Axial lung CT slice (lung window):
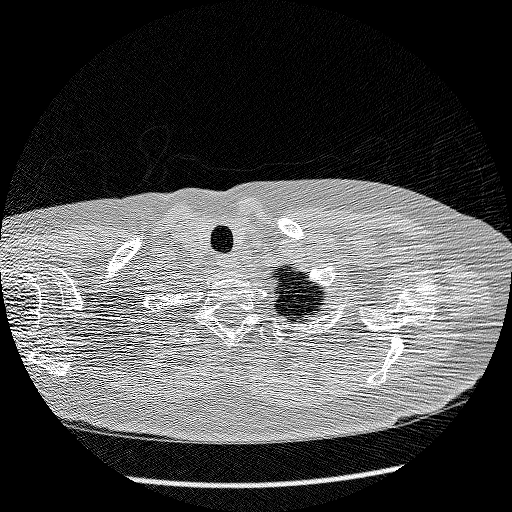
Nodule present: no